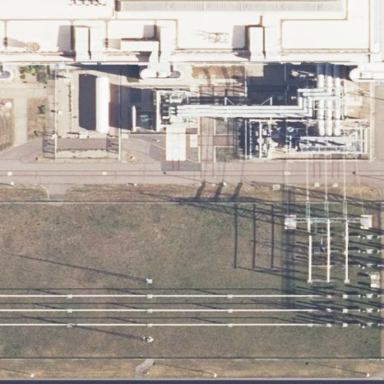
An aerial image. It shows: Power substation.